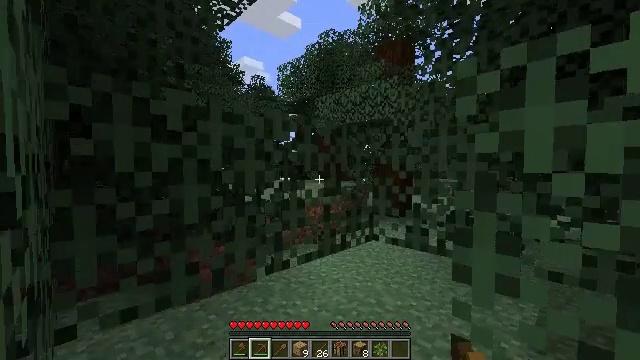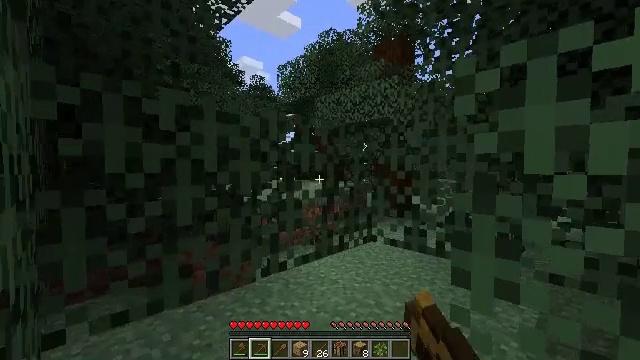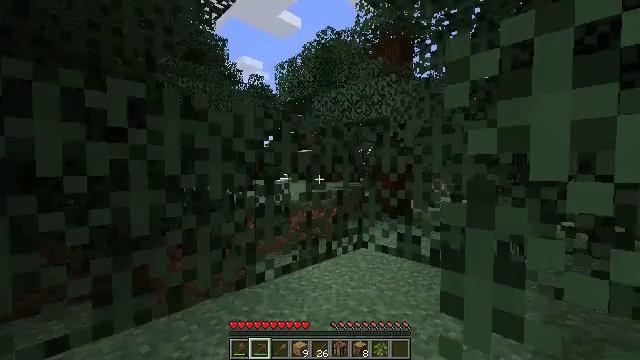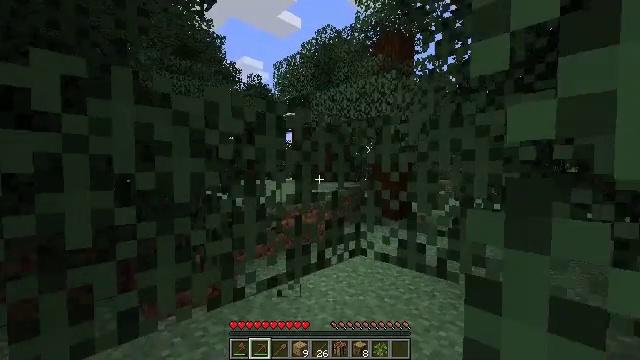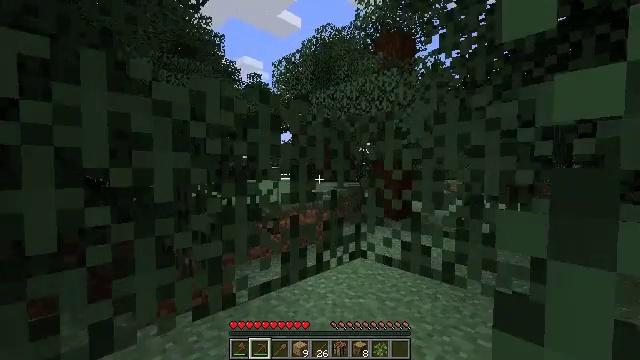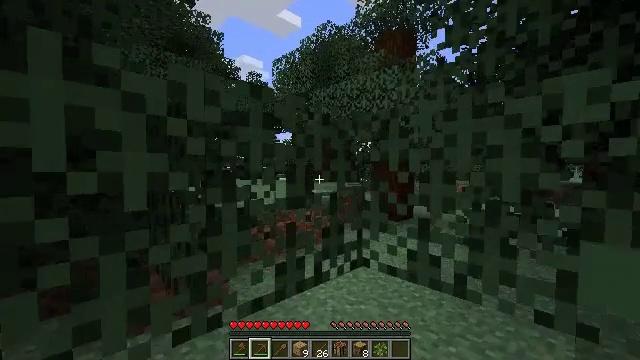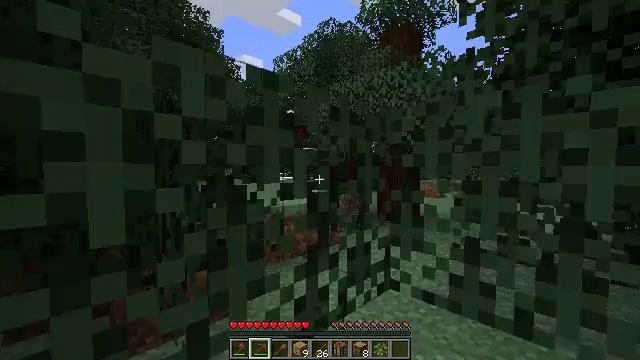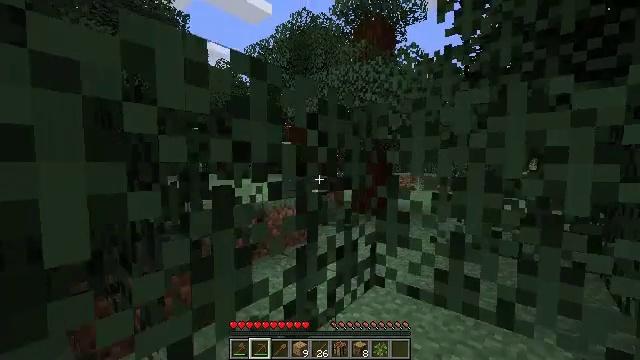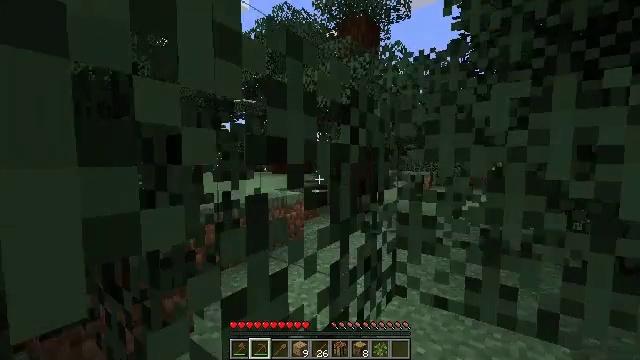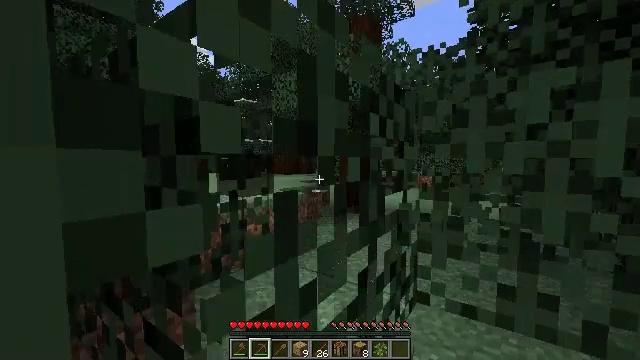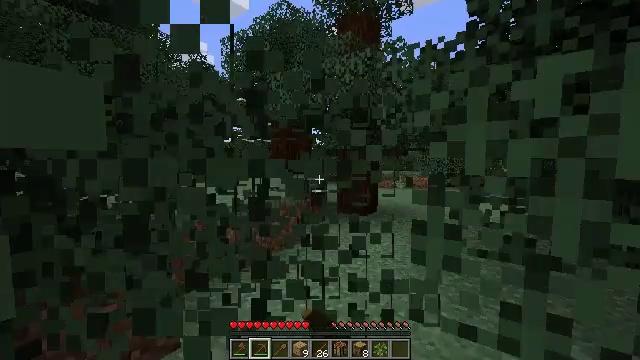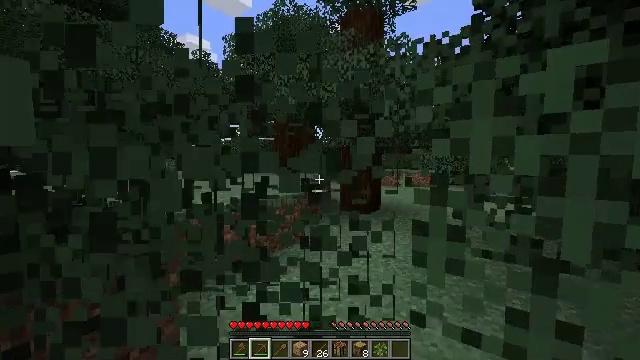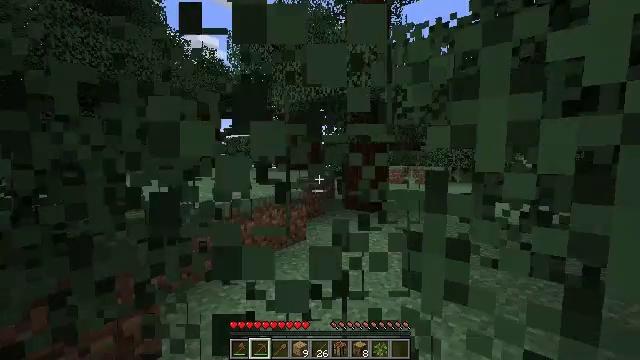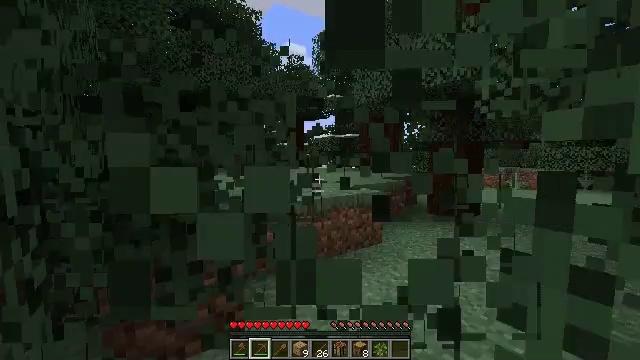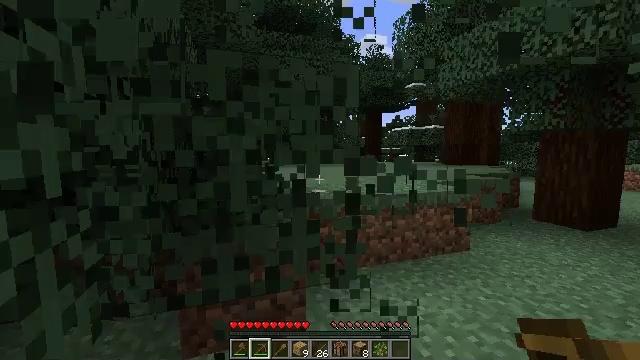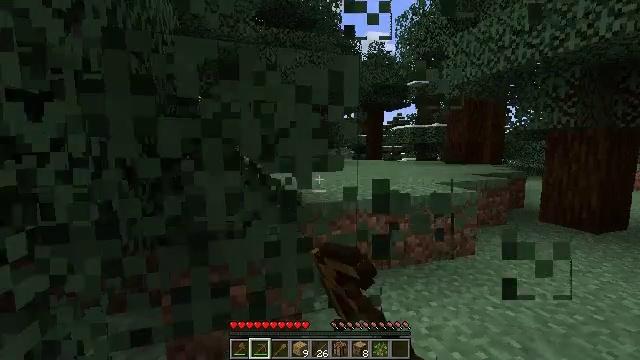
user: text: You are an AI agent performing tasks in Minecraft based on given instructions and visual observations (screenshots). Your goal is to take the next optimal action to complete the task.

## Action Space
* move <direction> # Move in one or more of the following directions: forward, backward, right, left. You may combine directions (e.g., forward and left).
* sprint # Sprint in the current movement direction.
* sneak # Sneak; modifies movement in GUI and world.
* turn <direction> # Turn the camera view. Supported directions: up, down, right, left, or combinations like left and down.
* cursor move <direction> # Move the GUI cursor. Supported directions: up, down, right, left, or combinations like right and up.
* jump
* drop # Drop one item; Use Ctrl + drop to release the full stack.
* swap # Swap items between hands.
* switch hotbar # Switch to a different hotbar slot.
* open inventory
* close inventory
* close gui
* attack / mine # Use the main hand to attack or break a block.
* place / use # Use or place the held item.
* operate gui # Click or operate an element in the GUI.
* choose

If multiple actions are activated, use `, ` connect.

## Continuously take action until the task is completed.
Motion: motion action
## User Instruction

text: Collect spruce leaves for landscaping.
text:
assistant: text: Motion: move forward, attack / mine
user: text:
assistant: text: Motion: move forward
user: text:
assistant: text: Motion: move forward
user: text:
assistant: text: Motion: move forward
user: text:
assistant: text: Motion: move forward, attack / mine
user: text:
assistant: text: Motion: move forward and move left, attack / mine
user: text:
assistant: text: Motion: move forward and move left, turn right and down, attack / mine
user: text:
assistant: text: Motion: move forward and move left, turn right, attack / mine
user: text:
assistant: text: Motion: move forward, attack / mine
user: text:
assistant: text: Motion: move forward, attack / mine
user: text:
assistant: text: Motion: move forward, attack / mine
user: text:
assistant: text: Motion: move forward, turn left, attack / mine
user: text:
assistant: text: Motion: move forward, turn left, attack / mine
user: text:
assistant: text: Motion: move forward, turn left and down, attack / mine
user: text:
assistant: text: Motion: move forward, attack / mine
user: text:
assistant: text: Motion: attack / mine